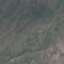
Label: HerbaceousVegetation